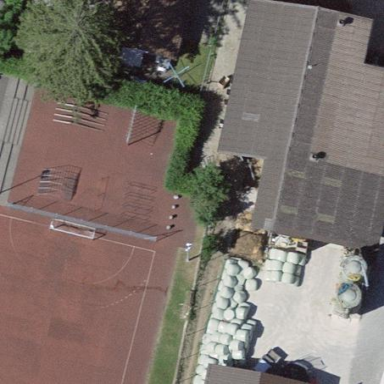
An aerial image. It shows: Playground with gravel surface.